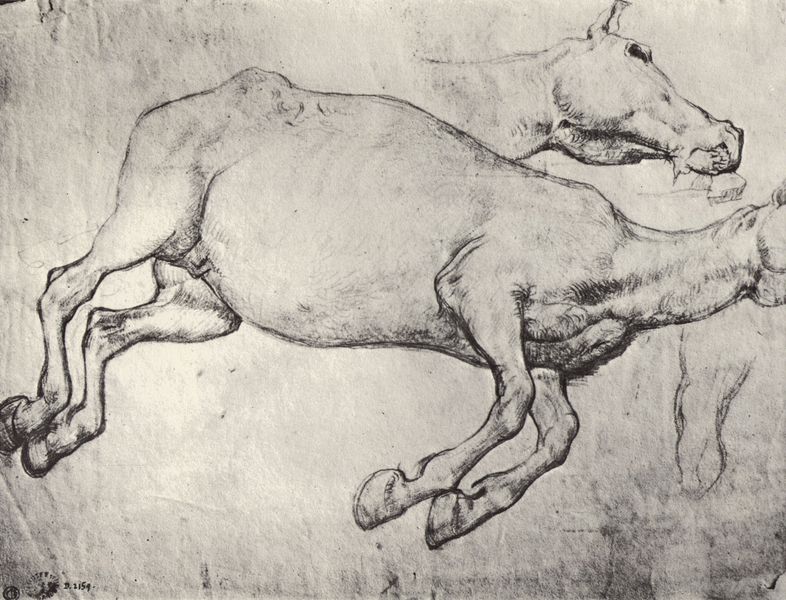
Titel: Studie eines toten Pferdes
Künstler: Théodore Géricault
Standort: Besançon
Institution: Musée des Beaux-Arts
Schlagwörter: kopf, körper, weiß, frankreich, grau, rücken, schwarz, skizze, zeichnung, tier, expressionismus, malerei, anatomie, augen, tod, tot, bild, hals, signatur, esel, fliegen, pferd, pferde, beine, fell, fesseln, huf, hufe, sprung, papier, gelenke, studie, grafik, schattierung, kuh, rind, linien, dick, detail, bauch, liegend, fleisch, schwarze, tusche, kohle, schwarzweiss, schraffur, lauf, bleistift, entwurf, bleistiftzeichnung, gebiss, zähne, leib, springen, maul, nüstern, stute, dürer, gallopp, perd, liegt, behaarung, blauer reiter, details, galopp, blei, kamel, tuschezeichnung, sektion, leonardo da vinci, marc, tierstudie, pferdestudie, kadaver, detailstudie, skizee, vorderläufe, abdecker, totes pferd, kuh kühe rind, separat, hinerläufe, kamelö